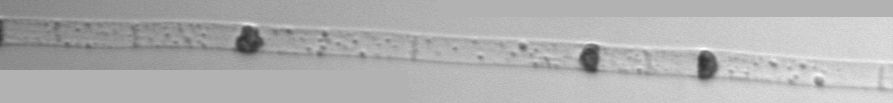
Label: Dactyliosolen_blavyanus